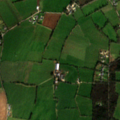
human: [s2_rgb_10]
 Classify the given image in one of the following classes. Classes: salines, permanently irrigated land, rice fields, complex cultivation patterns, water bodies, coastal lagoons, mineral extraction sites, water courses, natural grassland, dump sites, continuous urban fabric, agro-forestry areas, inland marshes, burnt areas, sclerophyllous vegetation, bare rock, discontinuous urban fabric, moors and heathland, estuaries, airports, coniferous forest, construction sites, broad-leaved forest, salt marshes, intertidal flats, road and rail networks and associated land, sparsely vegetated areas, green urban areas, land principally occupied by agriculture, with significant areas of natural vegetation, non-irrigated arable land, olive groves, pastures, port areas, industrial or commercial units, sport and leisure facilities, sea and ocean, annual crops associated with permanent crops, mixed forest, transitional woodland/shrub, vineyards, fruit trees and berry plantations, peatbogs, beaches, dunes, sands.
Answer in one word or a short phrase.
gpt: pastures, mixed forest